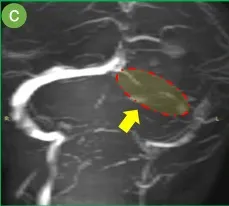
A MRA showed a poor arterial supply (yellow arrow). The artery closest to the lesion is located outside the lesion (red arrow). C; MRV showed the left transverse sinus was blocked totally (yellow arrow).
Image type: radiology (mri)